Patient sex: M
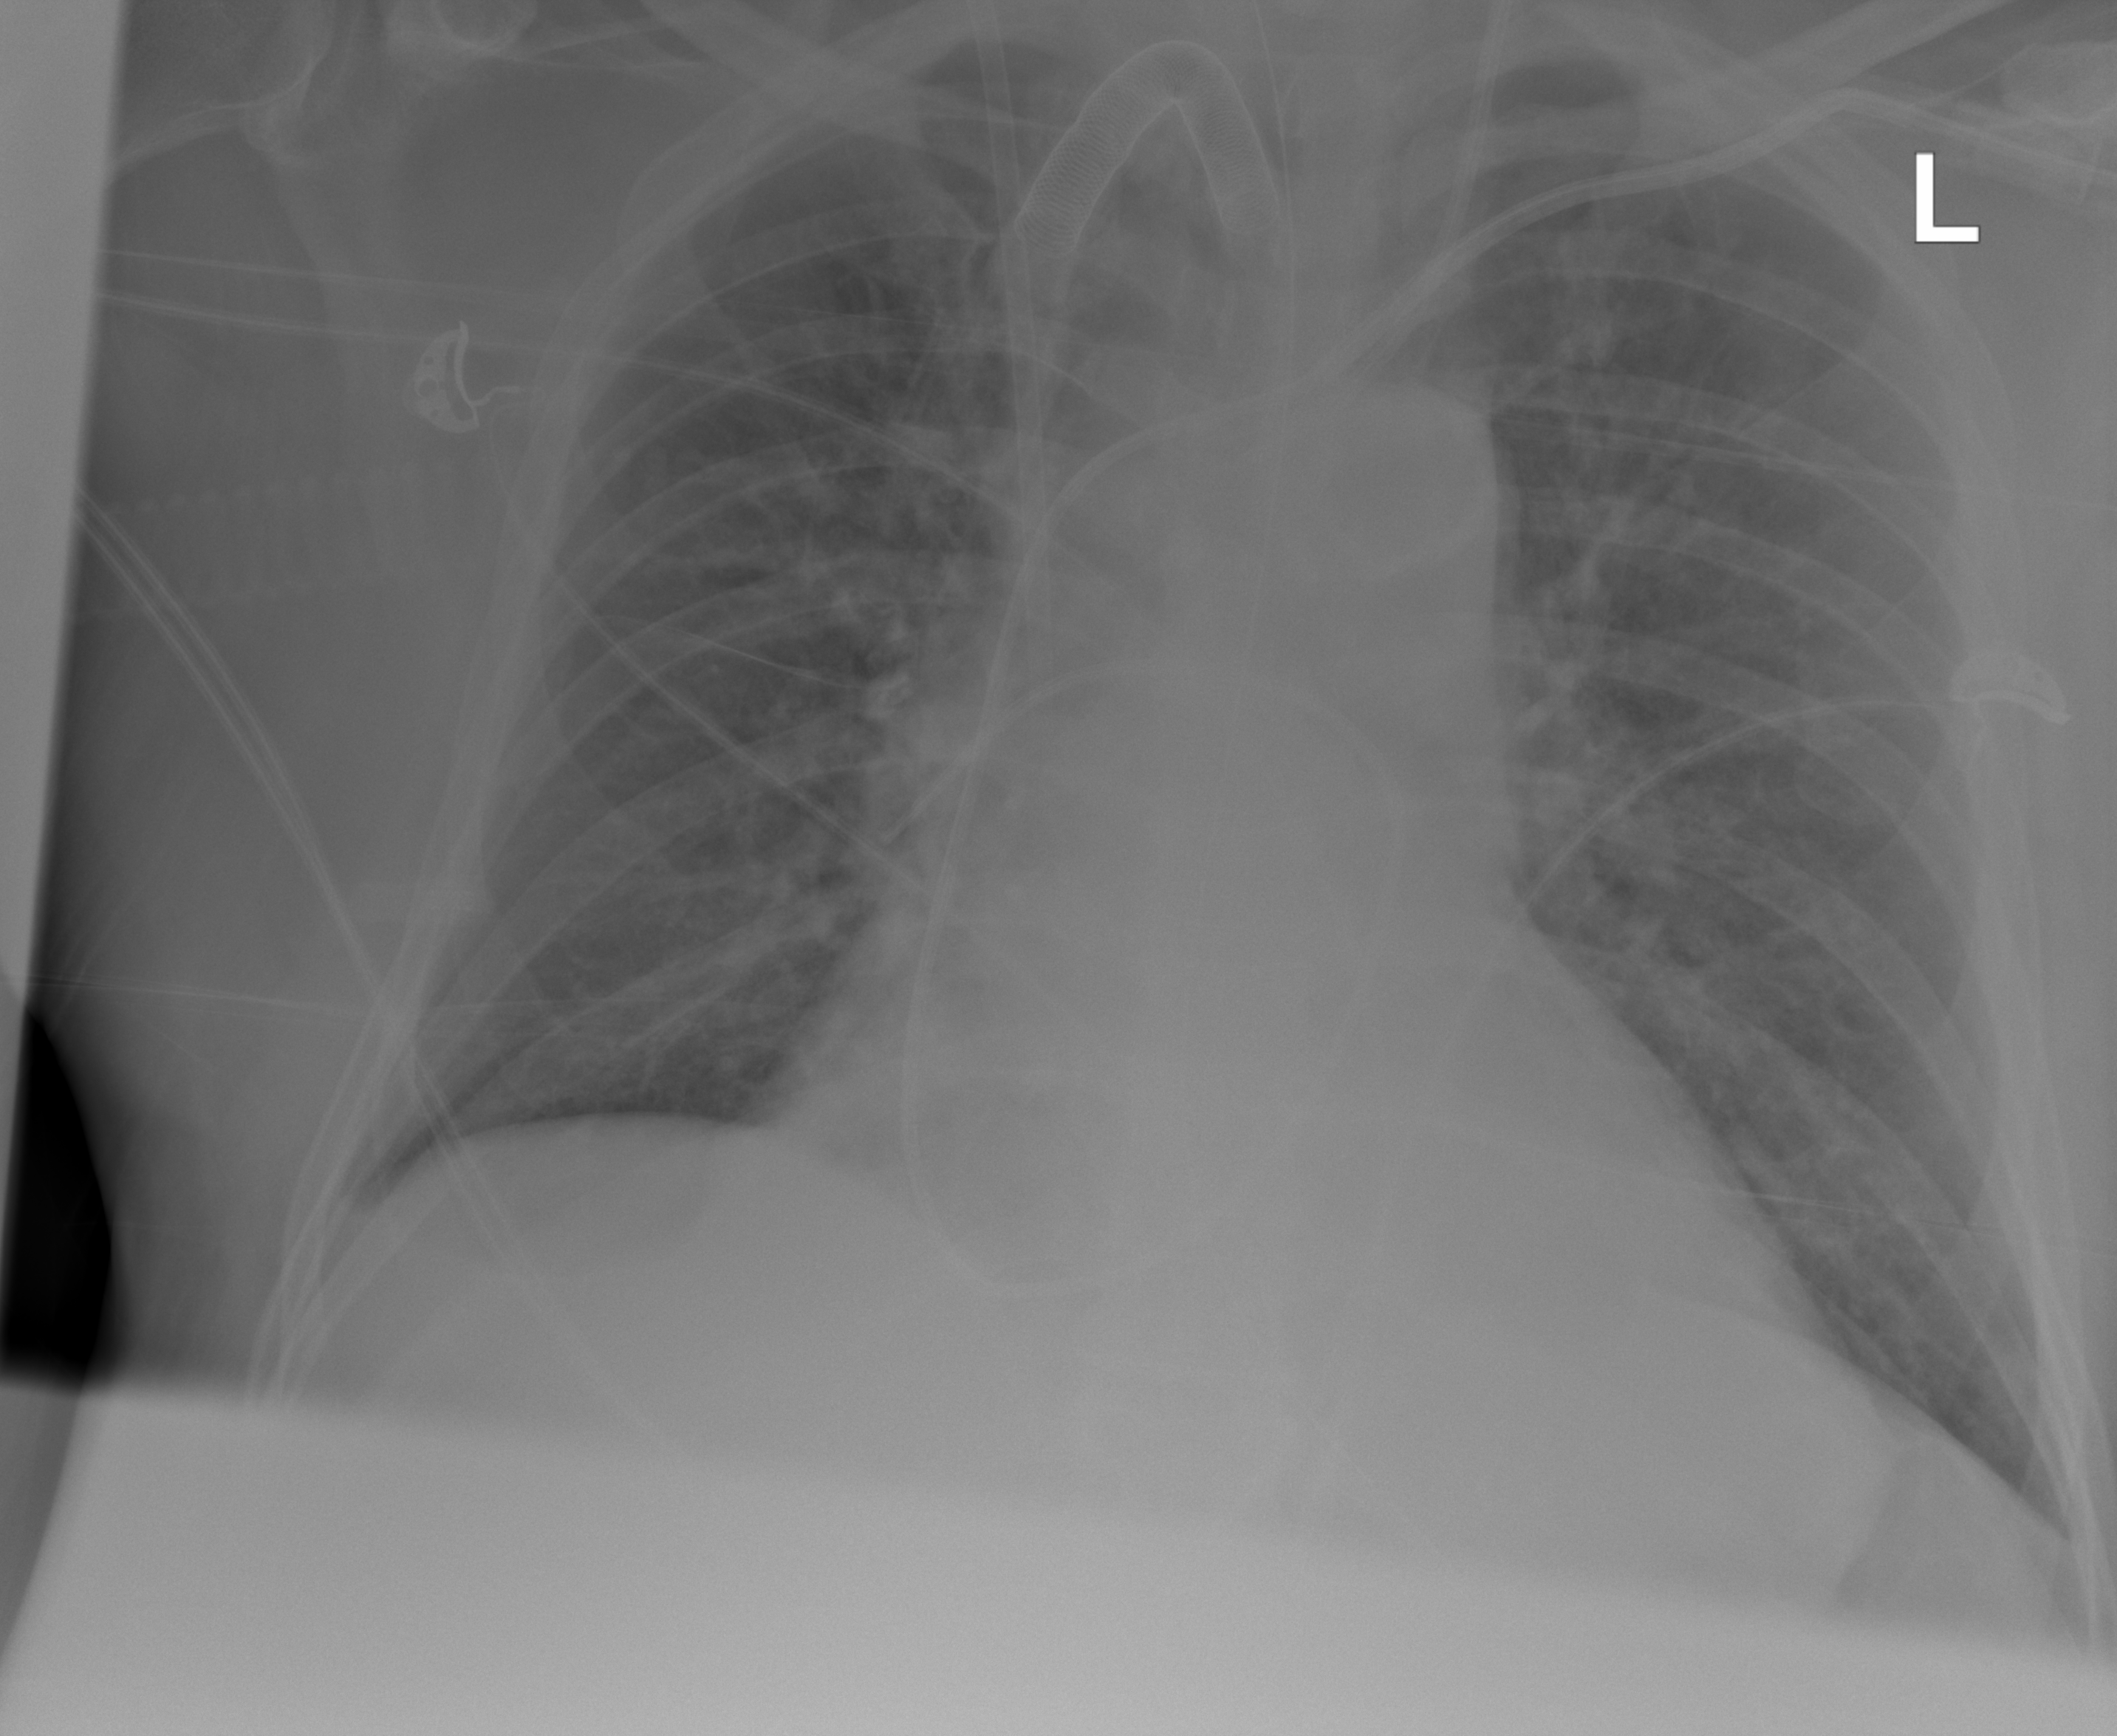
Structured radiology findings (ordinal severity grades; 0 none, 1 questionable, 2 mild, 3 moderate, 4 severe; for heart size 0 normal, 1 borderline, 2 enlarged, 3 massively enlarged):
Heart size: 2
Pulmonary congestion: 2
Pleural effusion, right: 1
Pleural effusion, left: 0
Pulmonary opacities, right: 0
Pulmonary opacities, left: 0
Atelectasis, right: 0
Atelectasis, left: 0